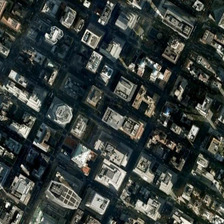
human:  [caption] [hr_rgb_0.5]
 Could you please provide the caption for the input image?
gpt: the houses of the commercial region are very close .

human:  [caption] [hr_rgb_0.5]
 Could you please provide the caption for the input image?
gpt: the houses of the commercial region are very close .

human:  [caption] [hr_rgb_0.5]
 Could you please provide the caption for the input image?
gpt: many buildings are in a commercial area .

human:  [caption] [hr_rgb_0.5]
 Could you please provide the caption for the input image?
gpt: many buildings are in a commercial area .

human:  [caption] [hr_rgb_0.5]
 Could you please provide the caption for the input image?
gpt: many buildings are in a commercial area .